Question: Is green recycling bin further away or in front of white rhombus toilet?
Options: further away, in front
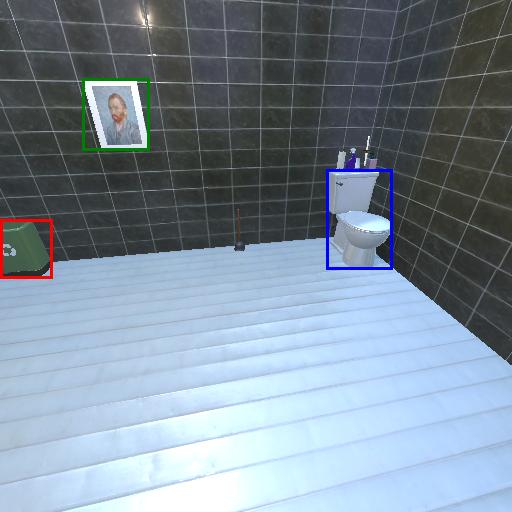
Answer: further away